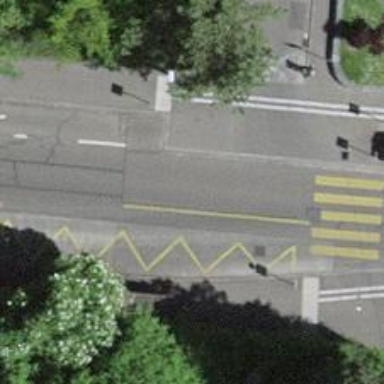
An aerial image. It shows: Tertiary road with asphalt surface and opposite cycleway.